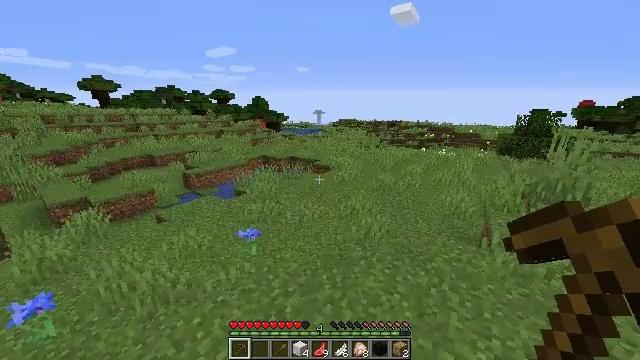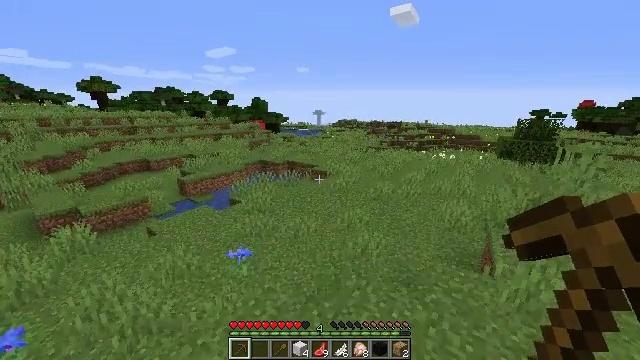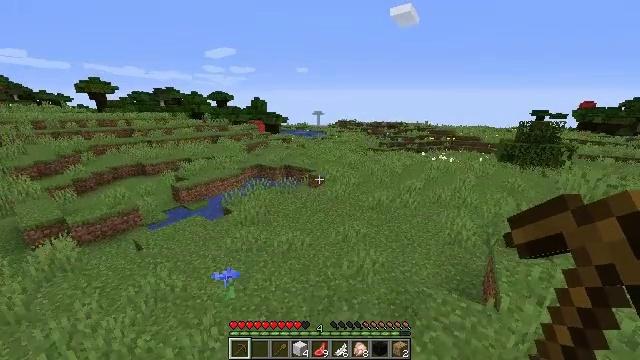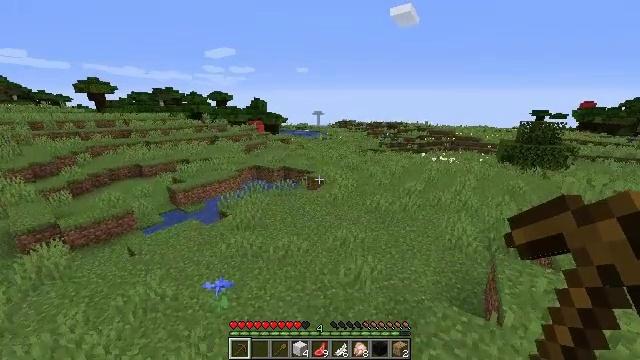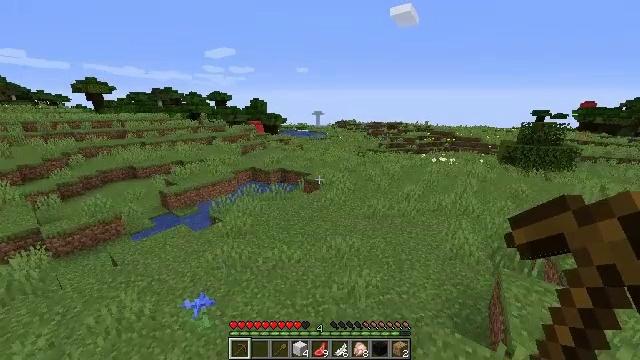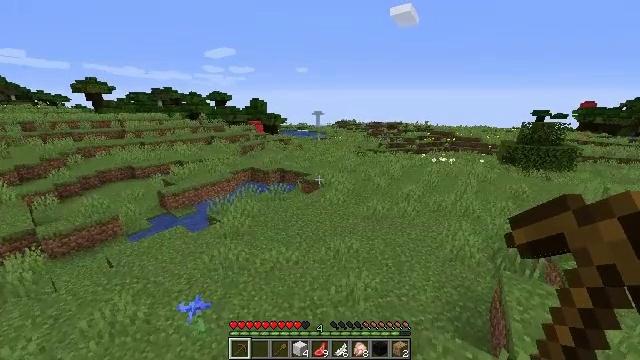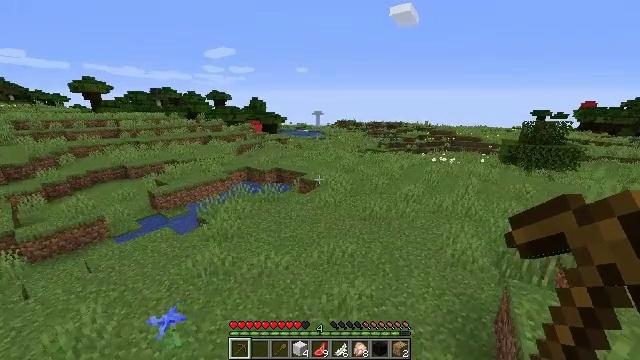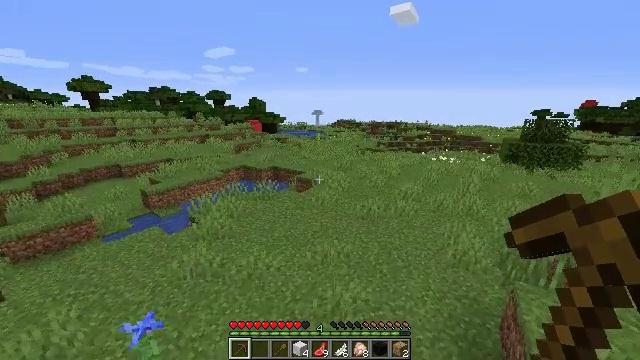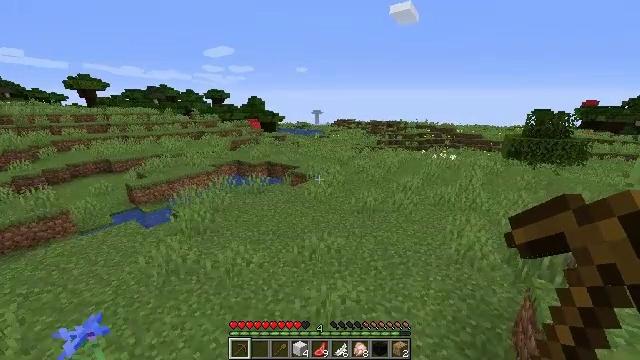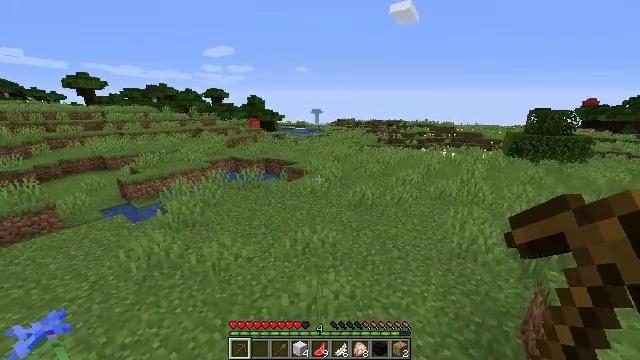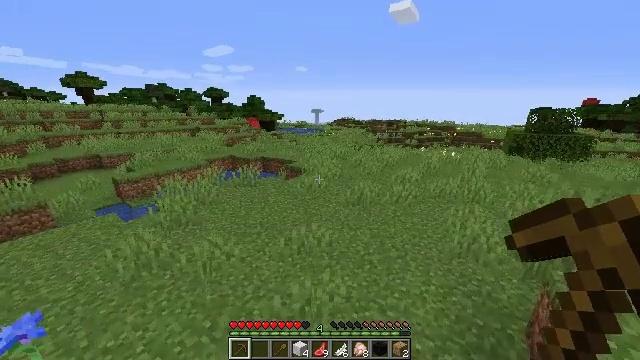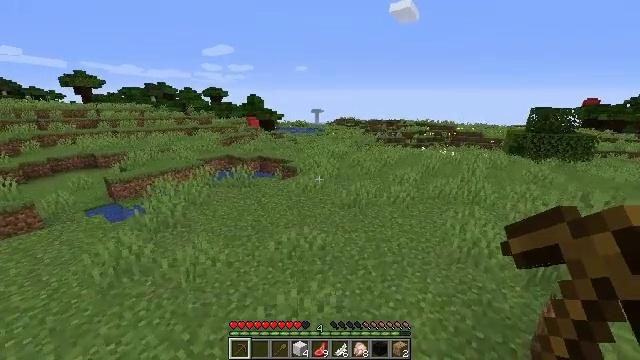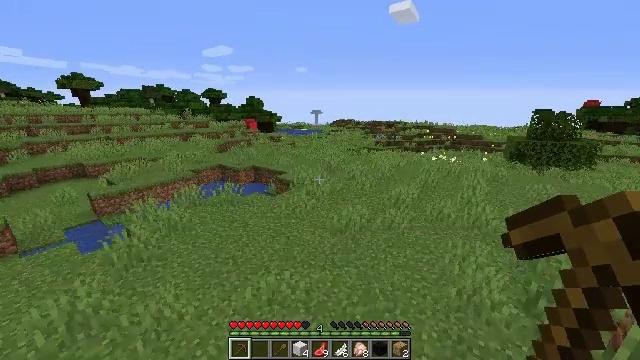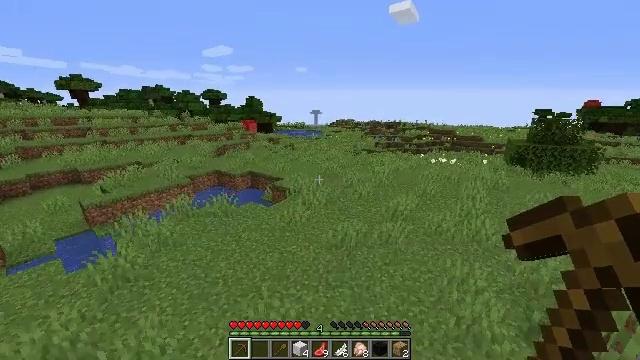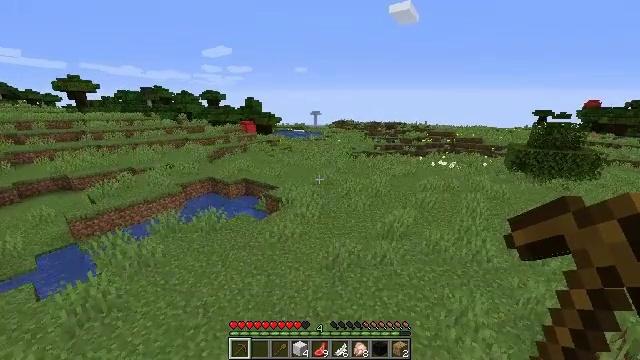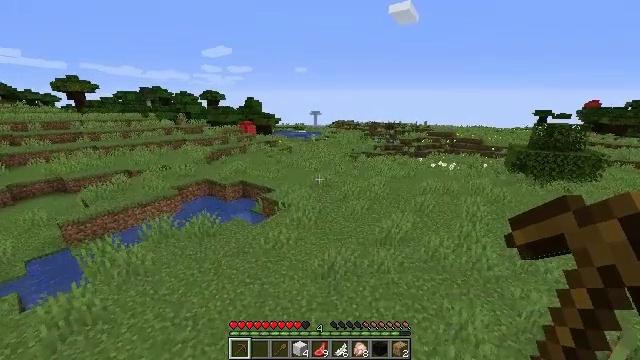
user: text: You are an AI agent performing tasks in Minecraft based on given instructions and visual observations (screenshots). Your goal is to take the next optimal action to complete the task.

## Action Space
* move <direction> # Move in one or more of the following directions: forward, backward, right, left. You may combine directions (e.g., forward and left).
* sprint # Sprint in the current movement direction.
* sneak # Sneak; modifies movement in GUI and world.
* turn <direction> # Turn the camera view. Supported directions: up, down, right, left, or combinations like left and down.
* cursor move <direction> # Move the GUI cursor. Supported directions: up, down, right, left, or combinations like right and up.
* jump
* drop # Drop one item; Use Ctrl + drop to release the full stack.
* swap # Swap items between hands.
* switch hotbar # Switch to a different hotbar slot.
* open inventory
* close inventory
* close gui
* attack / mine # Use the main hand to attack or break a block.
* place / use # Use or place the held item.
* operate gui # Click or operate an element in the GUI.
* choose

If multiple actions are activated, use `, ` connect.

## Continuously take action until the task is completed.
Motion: motion action
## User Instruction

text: Harvest grass block to clear the area.
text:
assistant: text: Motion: move forward and move right, sprint, jump
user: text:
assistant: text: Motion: move forward and move right, sprint, jump
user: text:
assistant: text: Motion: move forward and move right, sprint, jump
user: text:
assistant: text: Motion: move forward and move right, sprint, jump
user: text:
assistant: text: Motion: move forward and move right, sprint, jump
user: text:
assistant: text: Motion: move forward and move right, sprint, jump
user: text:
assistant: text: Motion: move forward and move right, sprint, jump
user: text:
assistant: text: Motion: move forward and move right, sprint, jump
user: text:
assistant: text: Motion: move forward and move right, sprint, jump
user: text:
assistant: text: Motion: move forward and move right, sprint, jump
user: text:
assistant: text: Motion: move forward and move right, sprint, jump
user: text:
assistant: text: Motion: move forward and move right, sprint, jump
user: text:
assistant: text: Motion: move forward and move right, sprint, jump
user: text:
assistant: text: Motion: move forward and move right, sprint, jump
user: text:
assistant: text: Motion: move forward and move right, sprint, jump
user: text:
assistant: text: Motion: move forward and move right, sprint, jump
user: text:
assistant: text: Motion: move forward and move right, sprint, jump
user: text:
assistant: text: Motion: move forward and move right, sprint, jump
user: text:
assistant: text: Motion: move forward and move right, sprint, jump
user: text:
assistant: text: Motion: move forward and move right, sprint, jump
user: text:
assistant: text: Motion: move forward and move right, sprint, turn right, jump
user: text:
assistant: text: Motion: move forward and move right, sprint, turn right and up, jump
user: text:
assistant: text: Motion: move forward and move right, sprint, turn right and up, jump
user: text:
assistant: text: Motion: move forward and move right, sprint, turn right, jump
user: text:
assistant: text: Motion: move forward and move right, sprint, jump
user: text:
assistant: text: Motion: move forward and move right, sprint, jump
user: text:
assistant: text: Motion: move forward and move right, sprint, turn right, jump
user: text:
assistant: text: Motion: move forward and move right, sprint, jump
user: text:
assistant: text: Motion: move forward and move right, sprint, turn right, jump
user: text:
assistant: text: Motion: move forward and move right, sprint, jump